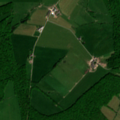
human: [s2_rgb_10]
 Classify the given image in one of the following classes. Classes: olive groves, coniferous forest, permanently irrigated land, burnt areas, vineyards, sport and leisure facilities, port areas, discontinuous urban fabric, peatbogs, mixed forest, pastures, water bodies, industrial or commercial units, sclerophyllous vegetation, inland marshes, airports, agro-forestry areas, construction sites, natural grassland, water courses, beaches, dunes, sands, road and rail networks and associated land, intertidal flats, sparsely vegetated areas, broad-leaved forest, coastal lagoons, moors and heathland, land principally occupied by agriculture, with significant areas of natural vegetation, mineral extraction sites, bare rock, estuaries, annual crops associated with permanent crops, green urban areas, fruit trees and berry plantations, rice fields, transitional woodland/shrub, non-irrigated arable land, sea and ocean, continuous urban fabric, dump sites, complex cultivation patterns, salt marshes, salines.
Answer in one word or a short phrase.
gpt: complex cultivation patterns, broad-leaved forest